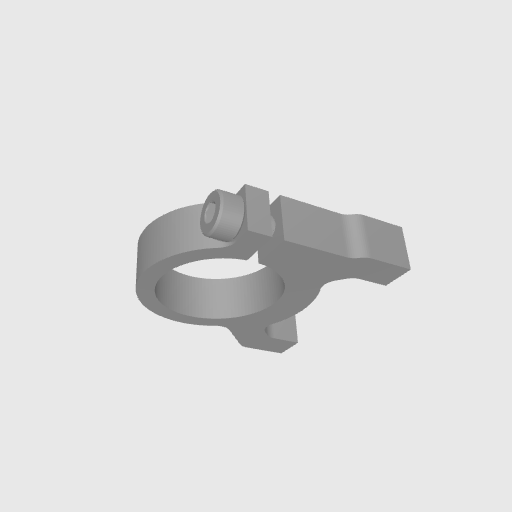
Part: Side1Post2ClampingMount21ID